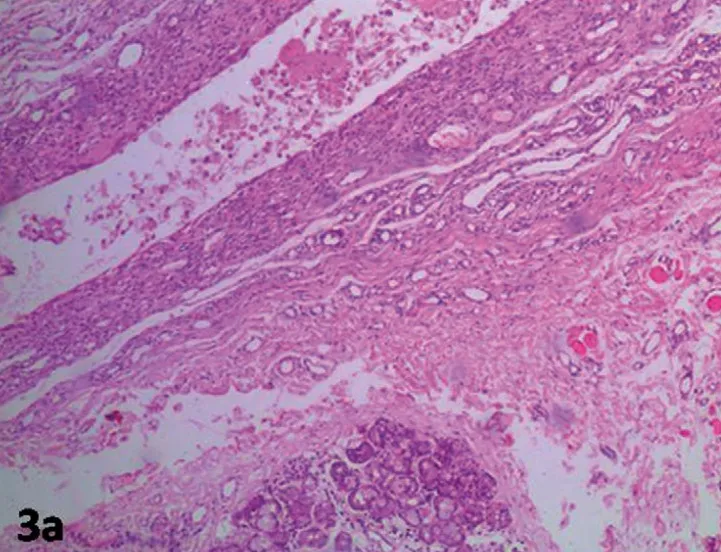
A) Histopathology of Plunging Ranula (H and E)-Pseudocystic cavity filled with mucin and mucinophages surrounded by capsule and adjacent minor salivary gland tissue-(x100). B) Postoperative extraoral view showing no evidence of relapse after two year follow up.
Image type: pathology (h&e)